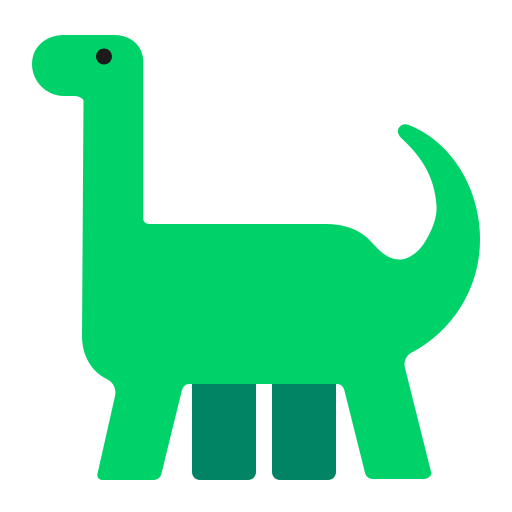
sauropod flat